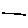
Label: line